Aerial crown-view tile of a tropical tree (Barro Colorado Island, Panama), acquired 20250317:
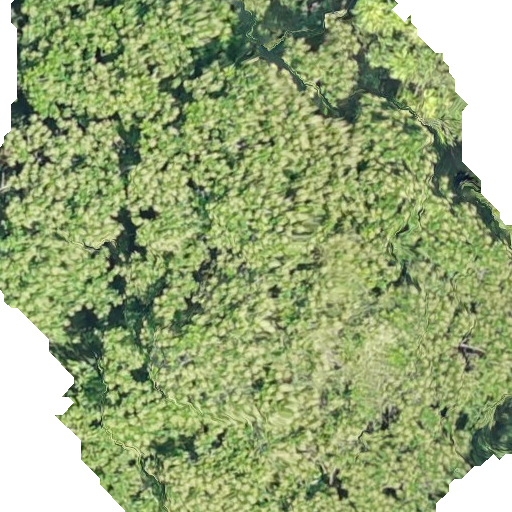
Species: Anacardium excelsum
GBIF accepted scientific name: Anacardium excelsum
Crown area: 401.218 m²